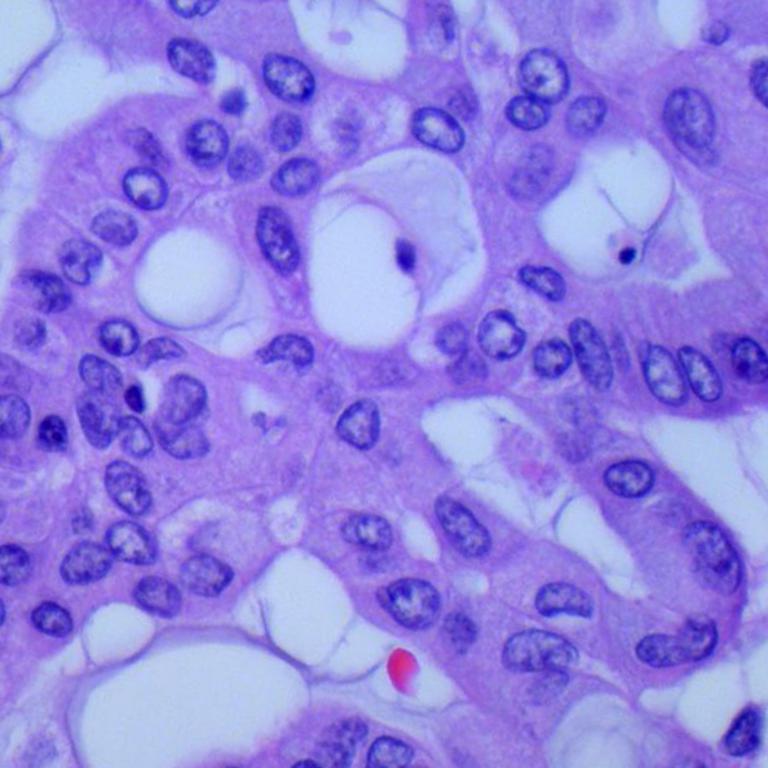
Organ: lung
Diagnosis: adenocarcinomas